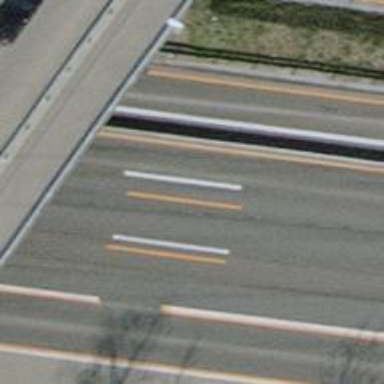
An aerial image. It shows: Motorway junction.